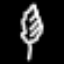
Label: leaf